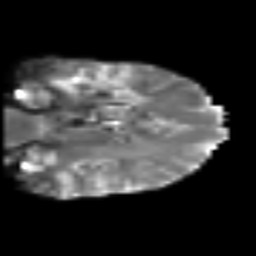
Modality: T2w
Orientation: coronal
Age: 47
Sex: female
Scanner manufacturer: siemens
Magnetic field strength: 3 T
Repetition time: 6.1 s
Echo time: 0.101 s